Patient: sex F, age 73
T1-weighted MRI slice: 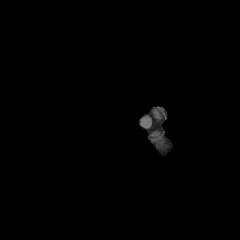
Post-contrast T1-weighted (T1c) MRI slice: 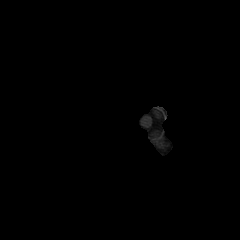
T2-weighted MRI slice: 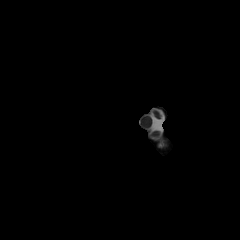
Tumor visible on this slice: no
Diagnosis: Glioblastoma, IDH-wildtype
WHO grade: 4